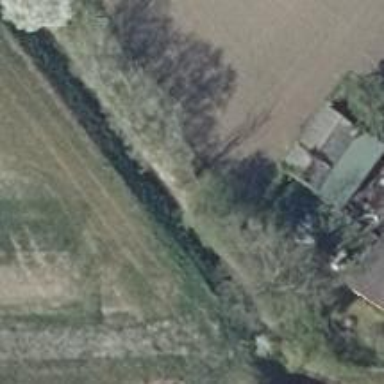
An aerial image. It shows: Row of deciduous broadleaved trees.